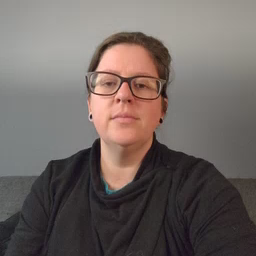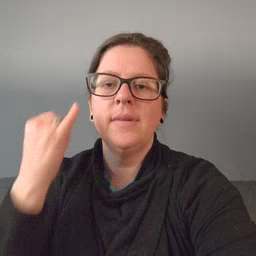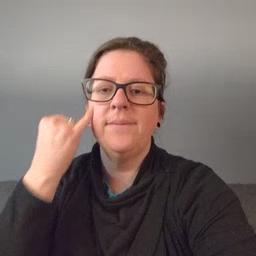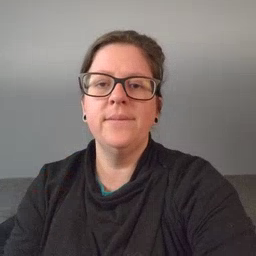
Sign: if